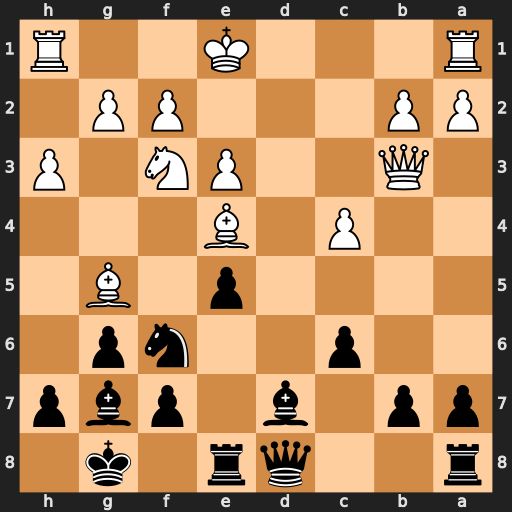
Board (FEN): r2qr1k1/pp1b1pbp/2p2np1/4p1B1/2P1B3/1Q2PN1P/PP3PP1/R3K2R
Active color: b
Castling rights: KQ
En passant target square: -
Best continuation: Qa5+ Kf1 Nxe4